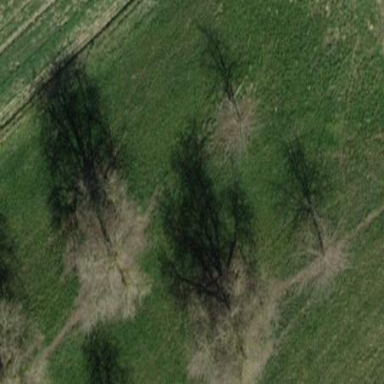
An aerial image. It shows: Orchard.